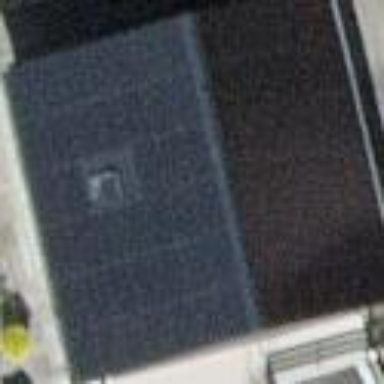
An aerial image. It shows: Building with gabled roof. The roof has black color and is oriented across the building.